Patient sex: M
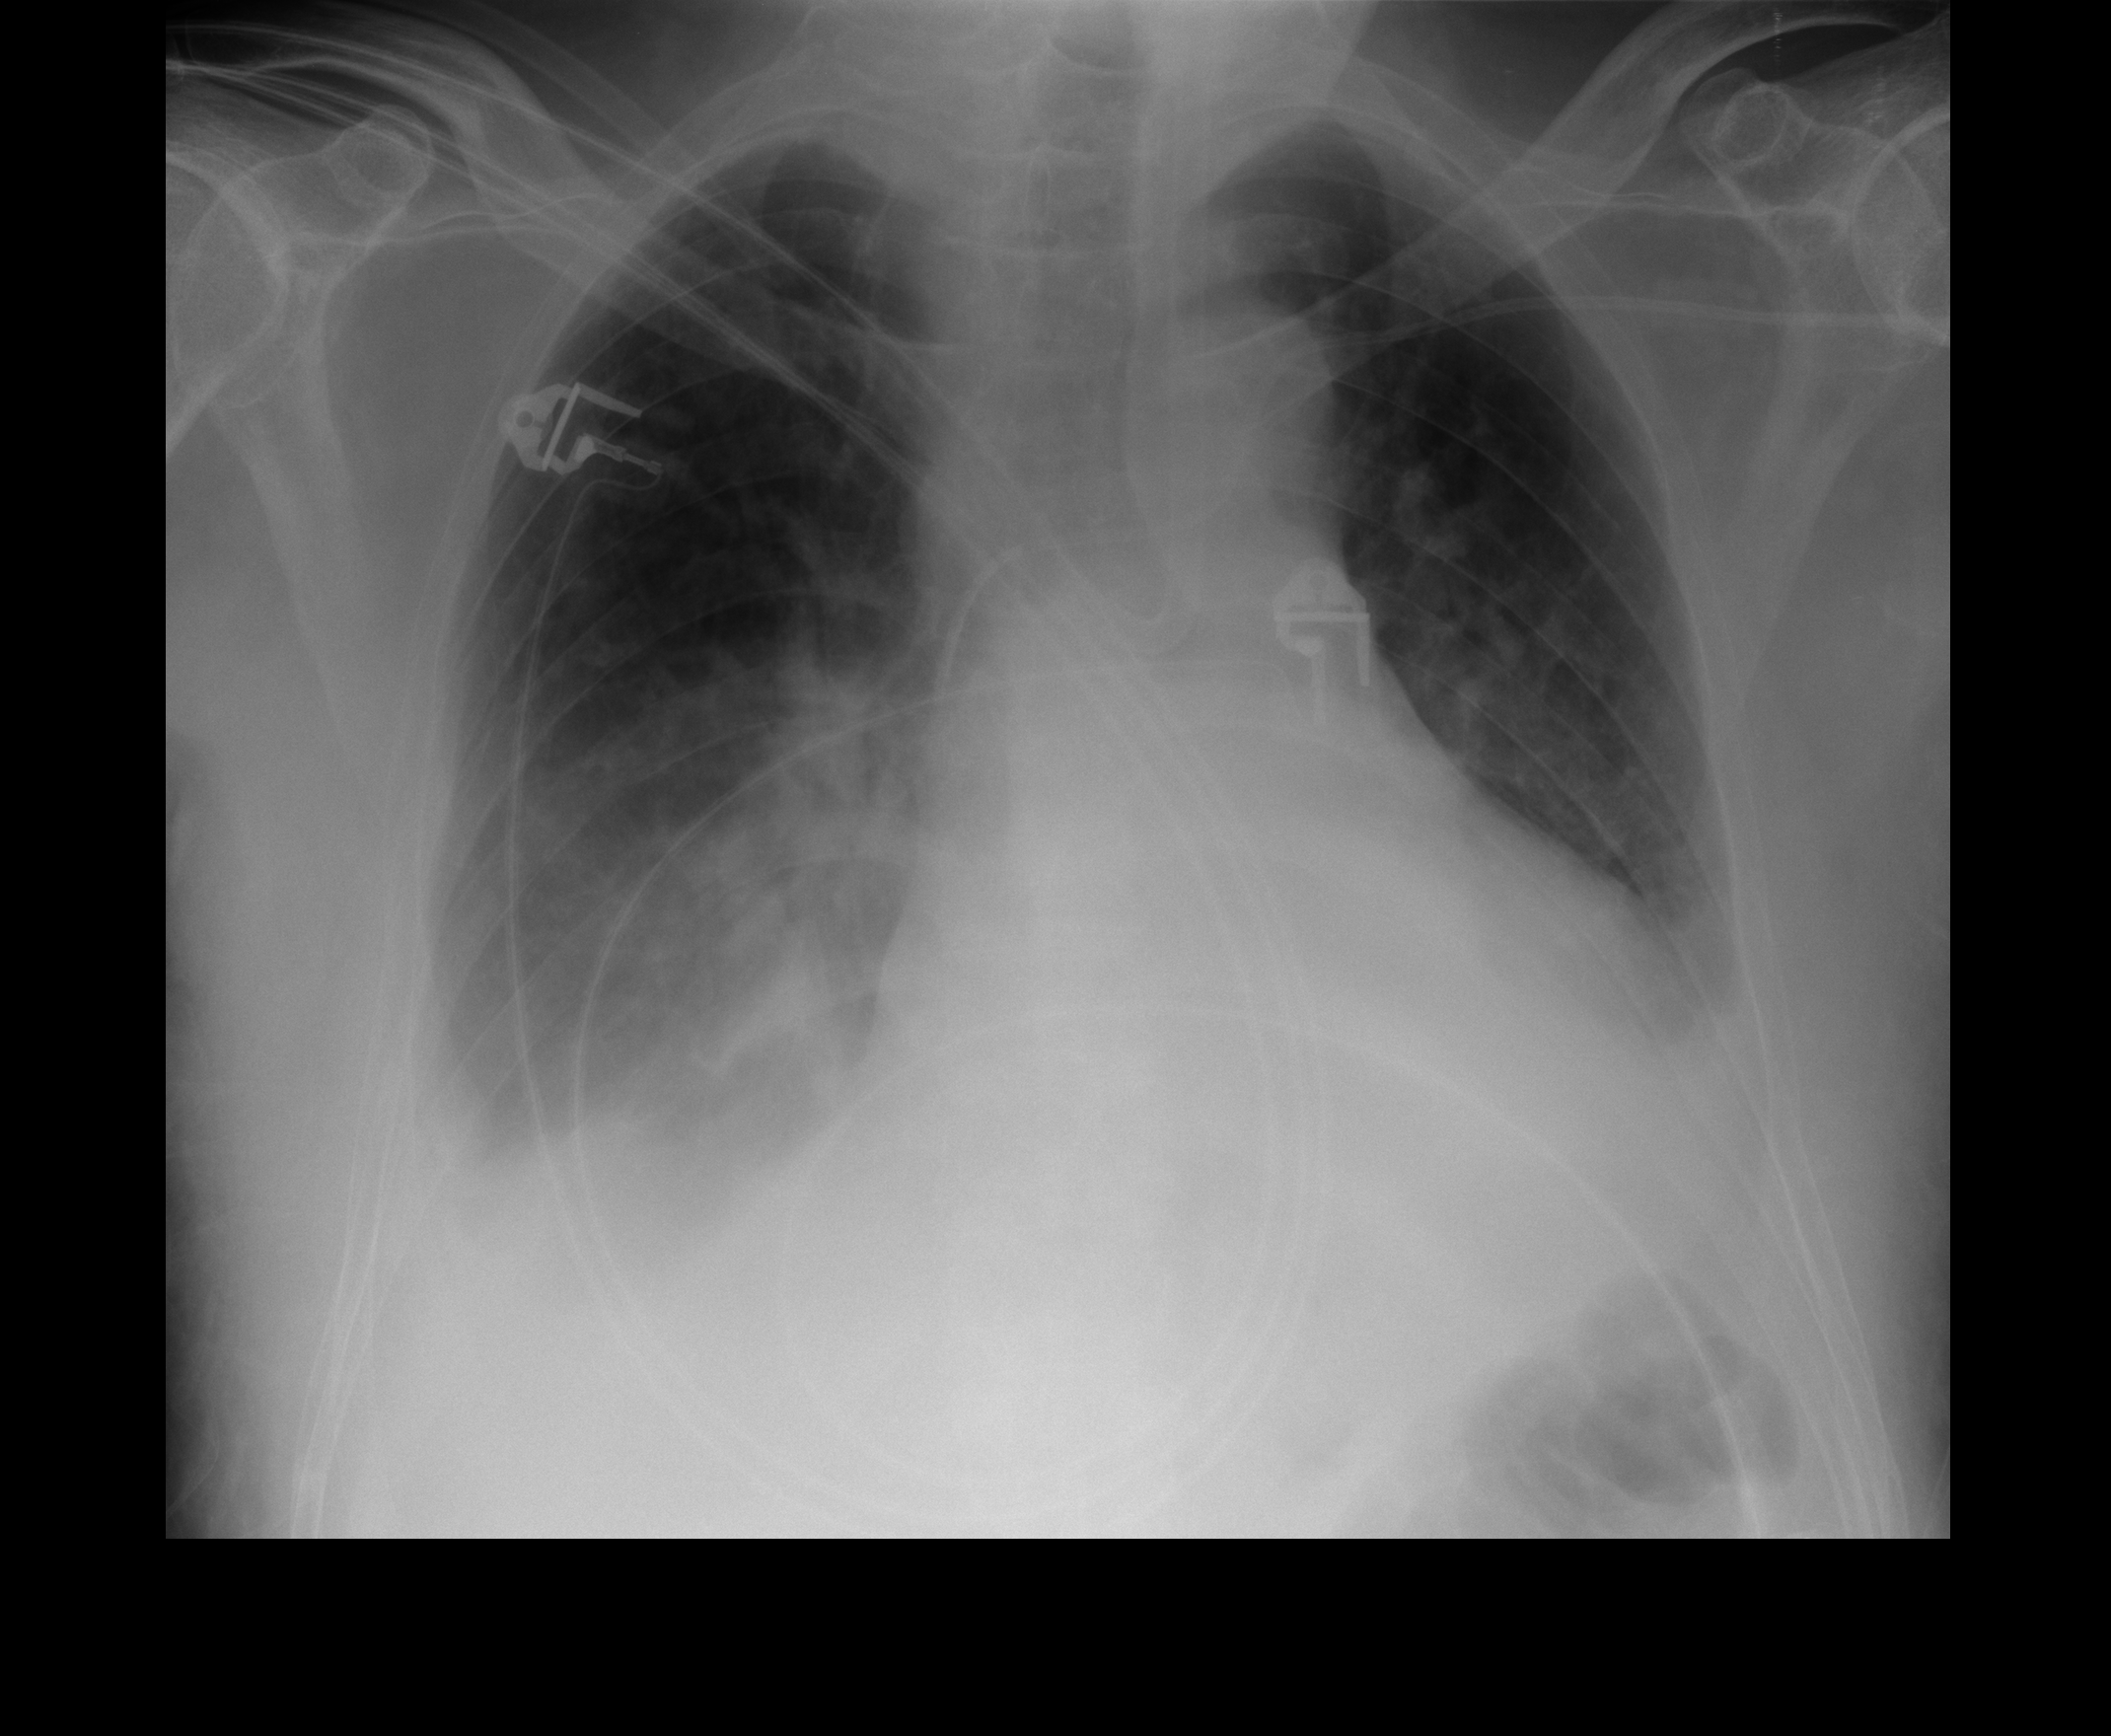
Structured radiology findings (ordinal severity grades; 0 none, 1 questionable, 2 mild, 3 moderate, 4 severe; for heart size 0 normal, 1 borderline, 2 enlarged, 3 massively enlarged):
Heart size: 2
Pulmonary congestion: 2
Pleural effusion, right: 3
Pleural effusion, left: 3
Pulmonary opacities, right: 0
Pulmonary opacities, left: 1
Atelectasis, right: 2
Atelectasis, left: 3